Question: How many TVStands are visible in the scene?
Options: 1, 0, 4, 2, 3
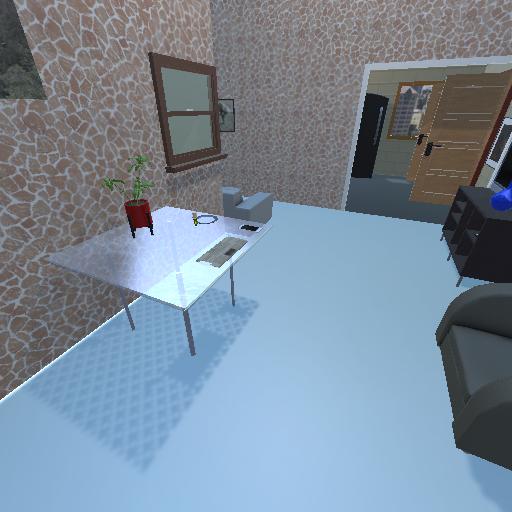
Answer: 1